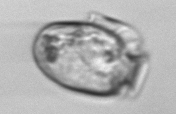
Label: Dinophysis_acuminata